Question: I have got the following problem with F# code recently: almost the complete code is underlines with curly red lines (indicating problems) and whenever I hover with the mouse cursor over any word the pop-up appears with the message "Unexpected token". IntelliSence doesn't work either.

Nonetheless if I start the project it is executed without any problem.
This happens both to already existing F# files and to newly created F# projects. I remember it was working just 2-3 months ago!
I tried to deactivate all possible extensions but it doesn't help.
Any ideas?
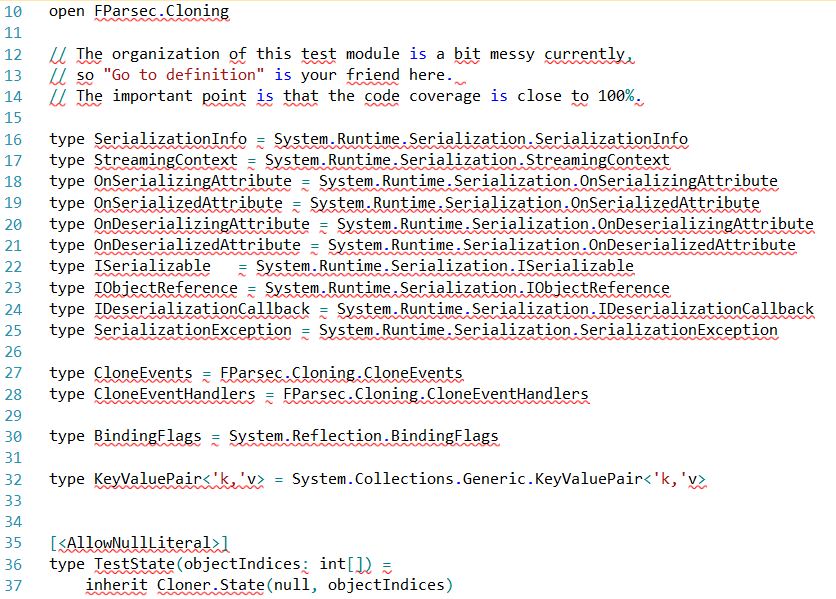
Answer: I get this too. Sometimes, simply exiting and going back into VS helps. When I tweeted the problem, Don answered with this:
"do you have "python tools for visual studio alpha" installed? if so, uninstall it or apply the hot fix"
This wasn't relevant to me (as I haven't been anywhere near python) but I'm posting here in case it helps you.
-- Edit: here's a link to the patch, thanks to Alexander Galkin: <URL>